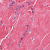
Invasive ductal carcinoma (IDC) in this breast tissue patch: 0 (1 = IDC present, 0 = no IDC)